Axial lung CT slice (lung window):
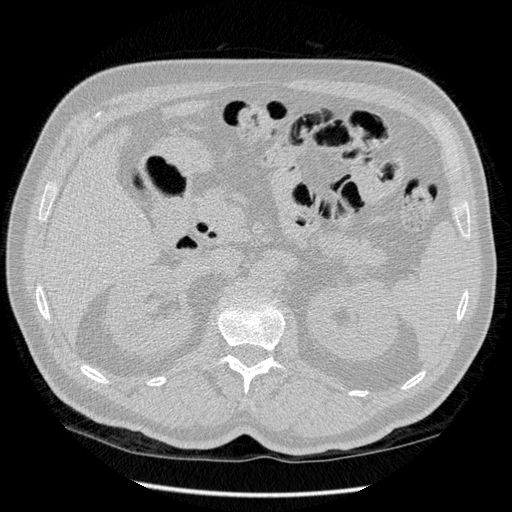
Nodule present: no